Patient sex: M
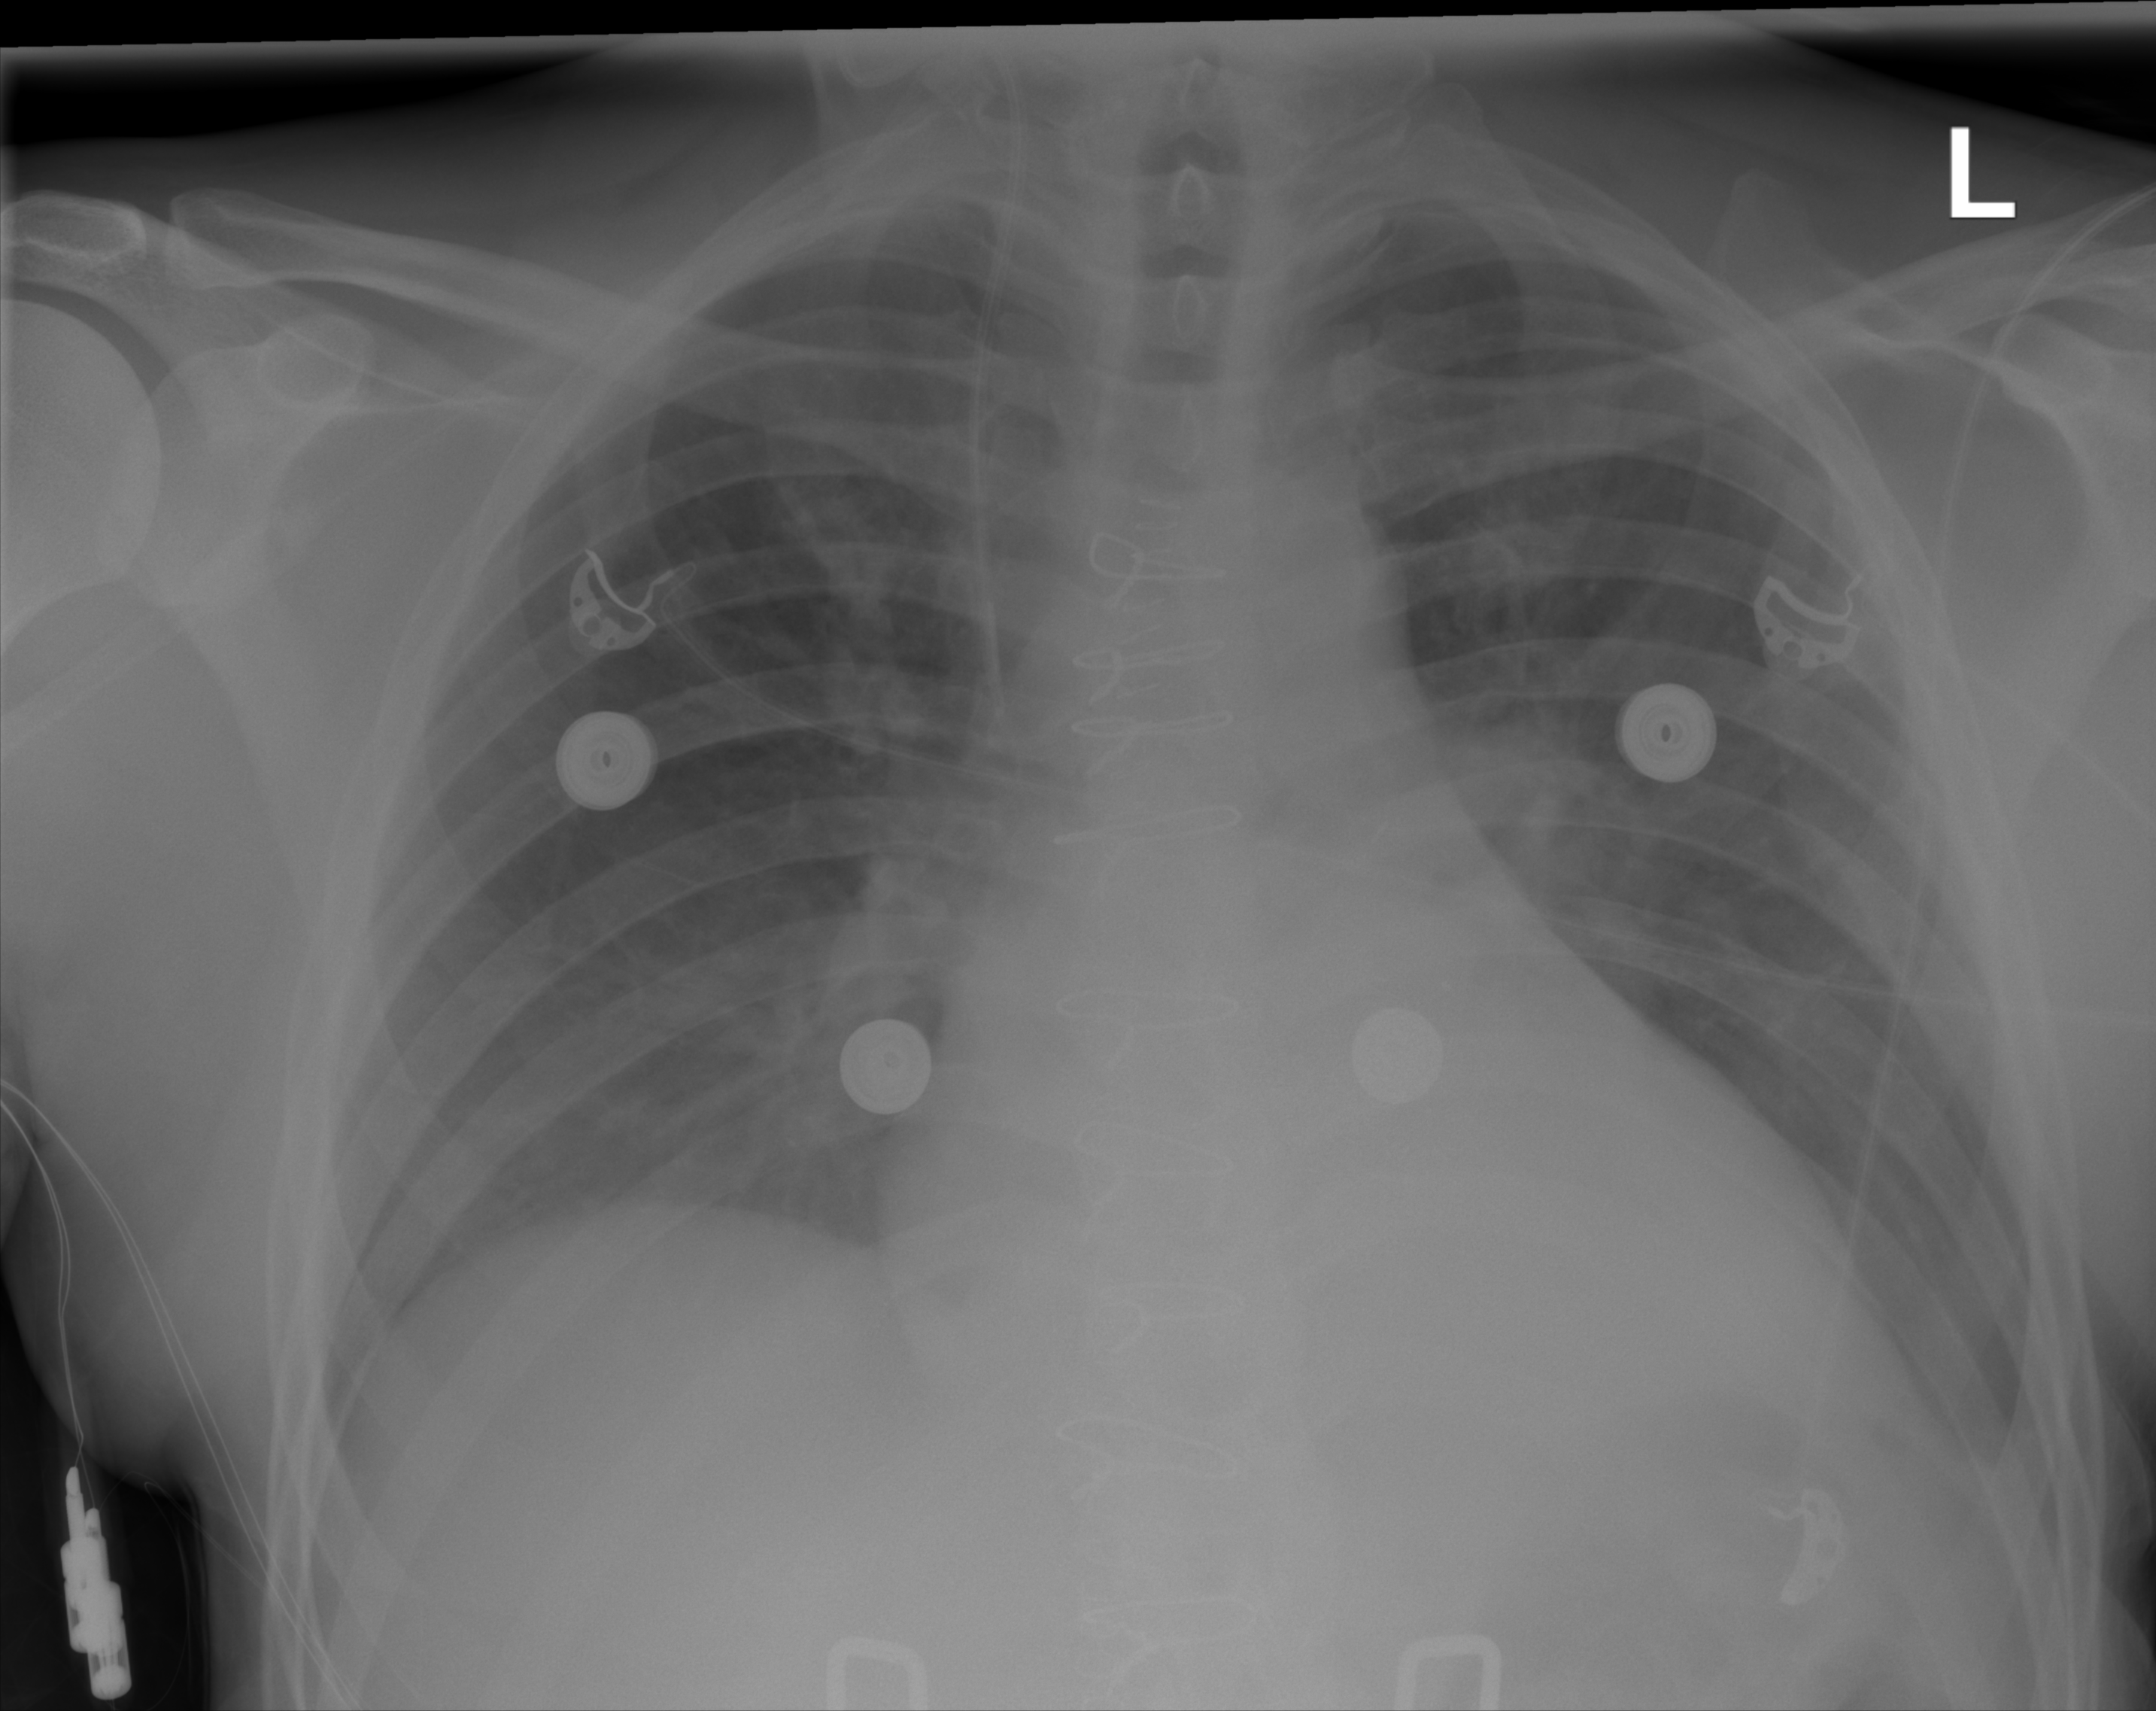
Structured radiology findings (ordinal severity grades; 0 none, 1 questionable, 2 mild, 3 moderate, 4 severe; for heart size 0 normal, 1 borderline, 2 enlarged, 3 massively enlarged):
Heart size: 2
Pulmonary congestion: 0
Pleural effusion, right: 0
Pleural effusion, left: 2
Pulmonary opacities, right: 0
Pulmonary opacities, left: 0
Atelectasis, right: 2
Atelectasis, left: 2